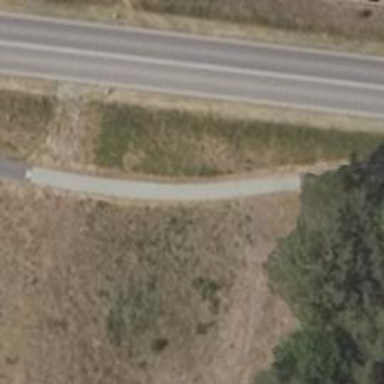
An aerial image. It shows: Path.